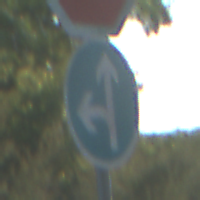
Verkehrszeichen: VorgeschriebeneFahrtrichtungGeradeausOderLinks
Zusatzzeichen oben: Stop
Umgebung: Outdoor, RoadRail
Tageszeit: MorningAfternoon
Wetter: Clear
Licht: Natural
Jahreszeit: NotSpecified
Kontrast: HighContrast